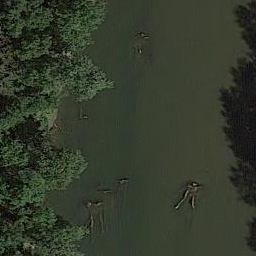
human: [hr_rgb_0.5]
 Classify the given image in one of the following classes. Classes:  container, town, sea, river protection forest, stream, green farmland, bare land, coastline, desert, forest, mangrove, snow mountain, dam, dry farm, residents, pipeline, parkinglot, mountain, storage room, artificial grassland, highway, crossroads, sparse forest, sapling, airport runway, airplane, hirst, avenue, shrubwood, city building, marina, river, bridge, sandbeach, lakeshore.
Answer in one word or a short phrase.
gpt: river protection forest